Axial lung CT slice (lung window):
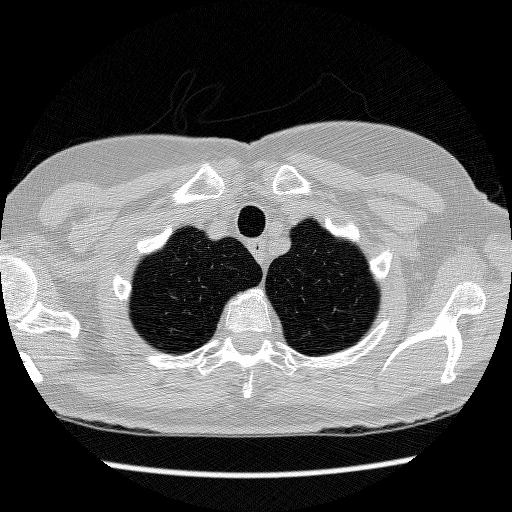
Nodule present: no